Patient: sex M, age 48
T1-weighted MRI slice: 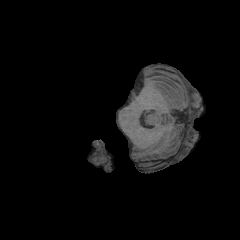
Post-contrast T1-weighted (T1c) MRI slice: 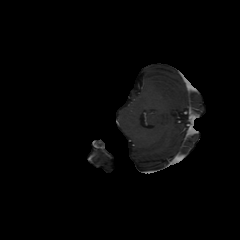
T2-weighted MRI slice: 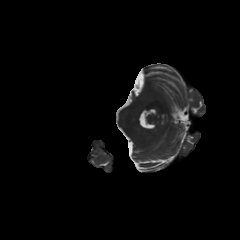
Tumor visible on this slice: no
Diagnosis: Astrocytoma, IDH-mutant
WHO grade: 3